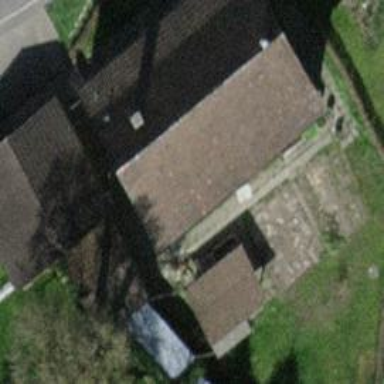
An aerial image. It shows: Gabled roof house.